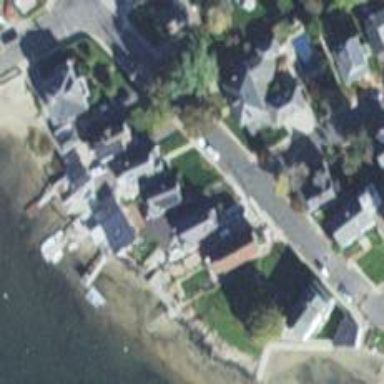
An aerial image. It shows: Residential area composed of single-family homes.